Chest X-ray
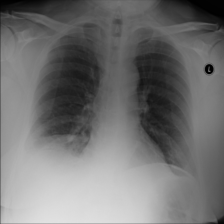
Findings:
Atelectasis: negative
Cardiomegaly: negative
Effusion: negative
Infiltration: negative
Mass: negative
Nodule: negative
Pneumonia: negative
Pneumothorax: negative
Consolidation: negative
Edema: negative
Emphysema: negative
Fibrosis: negative
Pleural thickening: negative
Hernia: negative